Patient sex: F
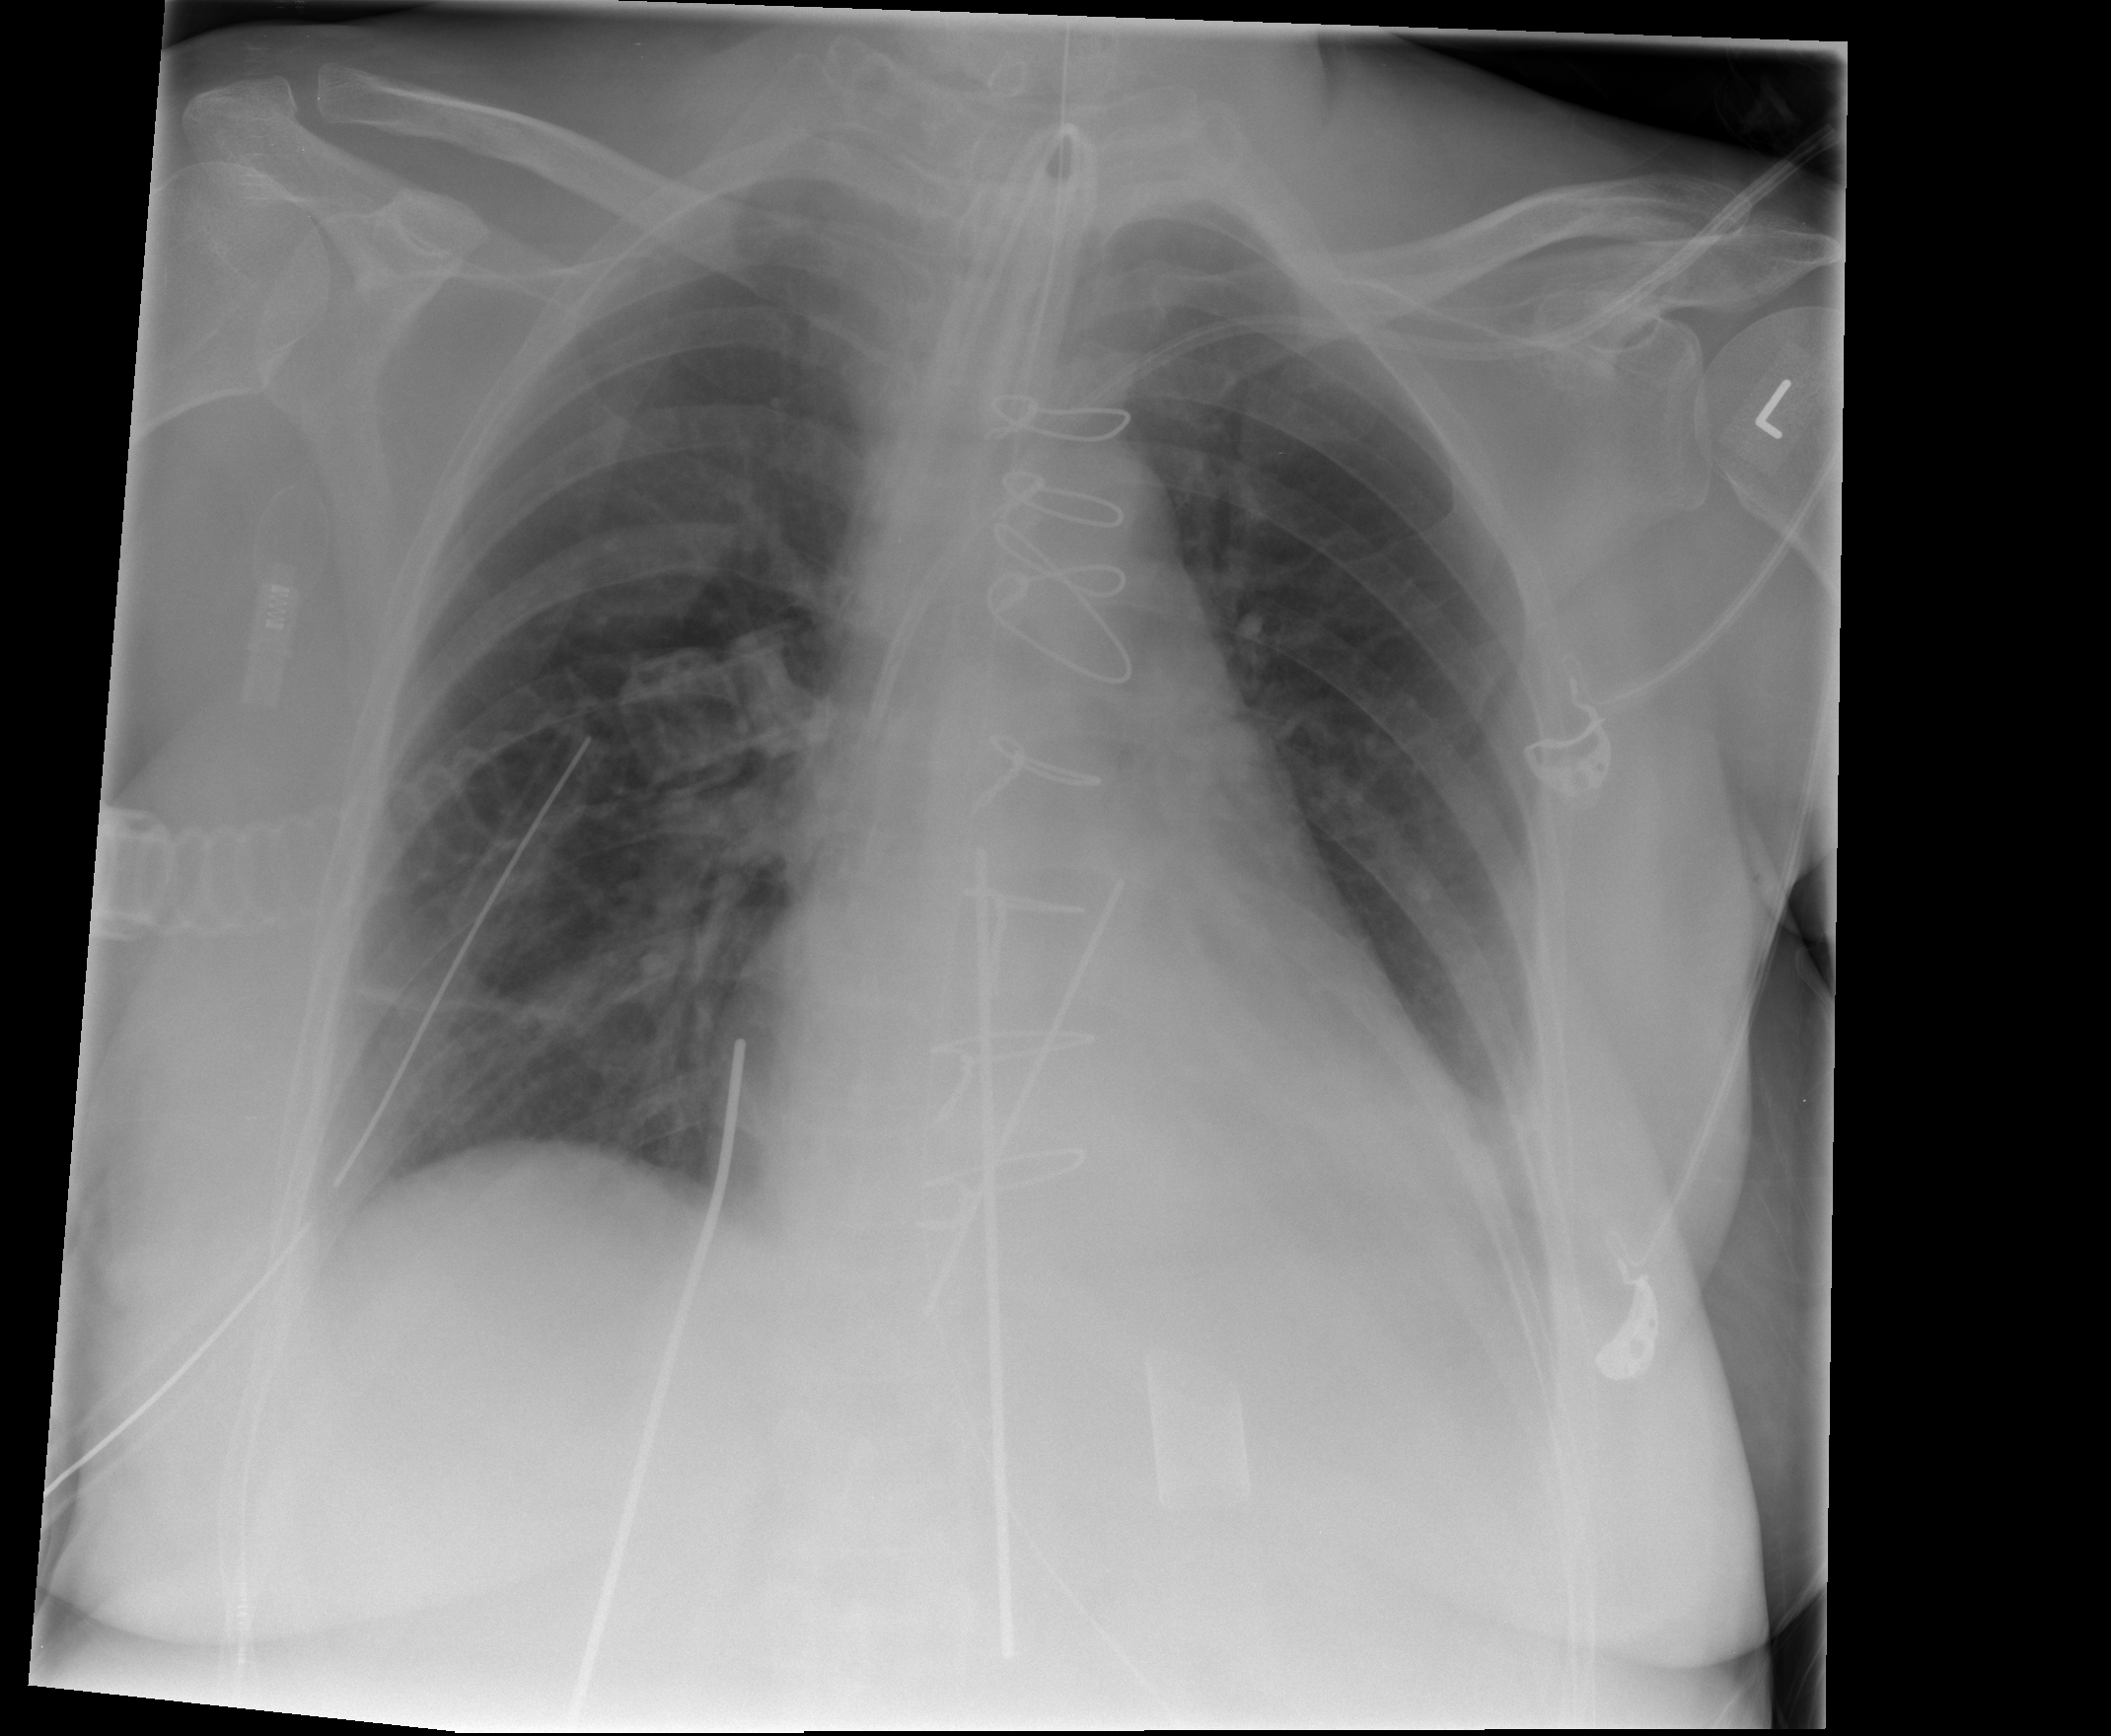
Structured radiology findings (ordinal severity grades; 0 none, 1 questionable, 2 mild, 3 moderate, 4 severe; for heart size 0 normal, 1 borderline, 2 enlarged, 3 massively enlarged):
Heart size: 0
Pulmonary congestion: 0
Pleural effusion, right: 0
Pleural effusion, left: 2
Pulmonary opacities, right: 0
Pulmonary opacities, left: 0
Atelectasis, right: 0
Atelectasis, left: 2